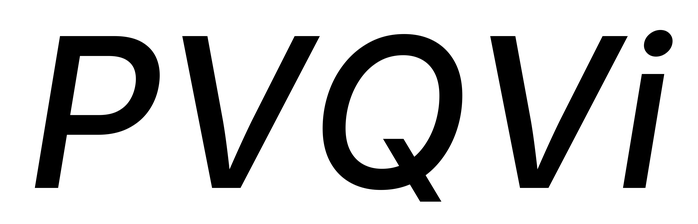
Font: Inter-Italic_Medium_Italic